Question: I would like to know is there way we can apply EQ effects to audio in html 5 web audio.
I wish to use 2 effects EQ Male and EQ female. I did some reasearch and found that these are nothing but some preset frequencies.
Edit:
Here is what I am looking for.

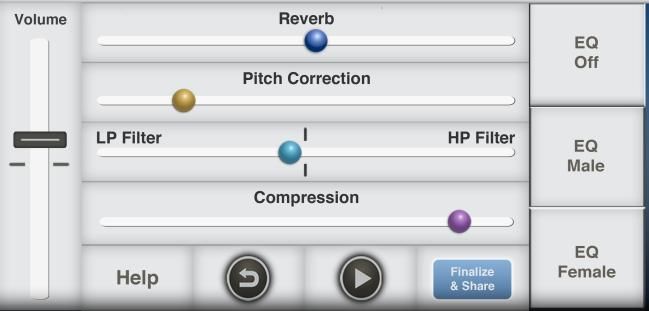
Answer: Of course. Web Audio has lots of filtering capabilities. I did a standard low/mid/high EQ in my wubwubwub app, starting around line 189 of <URL>:
'''
this.low = audioCtx.createBiquadFilter();
this.low.type = "lowshelf";
this.low.frequency.value = 320.0;
this.low.gain.value = 0.0;
this.low.connect( /* your output node here - audioCtx.destination, maybe? */ );
this.mid = audioCtx.createBiquadFilter();
this.mid.type = "peaking";
this.mid.frequency.value = 1000.0;
this.mid.Q.value = 0.5;
this.mid.gain.value = 0.0;
this.mid.connect( this.low );
this.high = audioCtx.createBiquadFilter();
this.high.type = "highshelf";
this.high.frequency.value = 3200.0;
this.high.gain.value = 0.0;
this.high.connect( this.mid );
/* Now connect your input to this.high */
'''